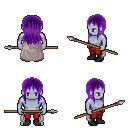
a pixel art fantasy rpg character, male body template, dark elf, purple skin, gray cape, red pants, purple unkempt hairstyle, black shoes, spear, four views (front, back, left, right), 2x2 character sprite sheet, small pixel art, hard edges, no anti-aliasing